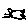
Label: cat